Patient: sex M, age 32
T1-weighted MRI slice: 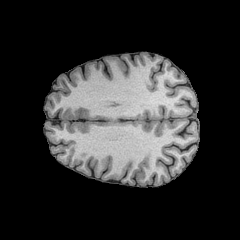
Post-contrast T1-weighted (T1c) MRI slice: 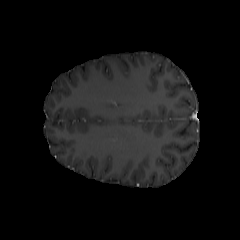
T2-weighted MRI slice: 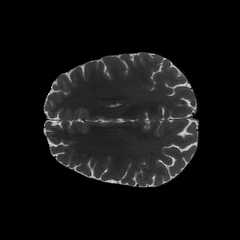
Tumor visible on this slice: no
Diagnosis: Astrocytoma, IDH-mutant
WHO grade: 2